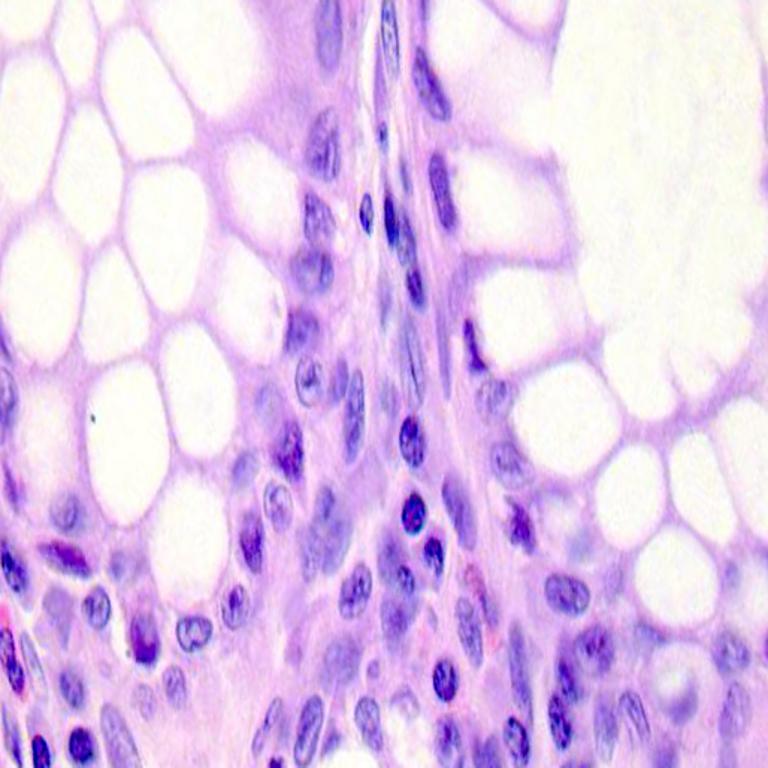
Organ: colon
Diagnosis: benign